Question: I'm trying to use JavaScript to insert HTML ruby characters on my text. The idea is to find the kanji and replace it with the ruby character that is stored on the 'fgana' array. My code goes like this:
'for (var i = 0; i < kanji.length; i++) { phrase = phrase.replace(kanji[i],"<ruby><rb>" + kanji[i] + "</rb><rt>" + fgana[i] + "</rt></ruby>"); }'
It does that just fine when there aren't duplicated characters to be replaced, but when there are the result is different from what I except. For example, if the arrays are like this:
'kanji = ["Mei Zhao ","Shi ","Shi "] fgana = ["maiasa", "toki", "zi"]'
And the phrase is anoShi Mei Zhao 6Shi niokiteita the result becomes:
'''
ano<ruby><rb><ruby><rb>Shi </rb><rt>zi</rt></ruby></rb><rt>toki</rt></ruby><ruby><rb>Mei Zhao </rb><rt>maiasa</rt></ruby> 6 Shi niokiteita.
'''
Instead of the desired:
'''
ano<ruby><rb>Shi </rb><rt>toki</rt></ruby><ruby><rb>Mei Zhao </rb><rt>maiasa</rt></ruby> 6 <ruby><rb>Shi </rb></ruby></rb><rt>zi</rt> niokiteita.
'''
To illustrate it better, look at the rendered example:

Look at how the first Shi receives both values toki and zi while the second receives nothing. The idea is to the first be toki and the second zi (as Japanese has different readings for the same character depending on some factors).
Whats might be the failure on my code?
Thanks in advance
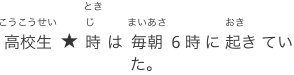
Answer: It fails because the char you are looking for still exists in the replaced version:
'''
...replace(kanji[i],"<ruby><rb>" + kanji[i]...
'''
And this one should work:
'''
var kanji = ["Mei Zhao ", "Shi ", "Shi "],
fgana = ["maiasa", "toki", "zi"],
phrase = "anoShi Mei Zhao 6 Shi niokiteita",
rx = new RegExp("(" + kanji.join("|") + ")", "g");
console.log(phrase.replace(rx, function (m) {
var pos = kanji.indexOf(m),
k = kanji[pos],
f = fgana[pos];
delete kanji[pos];
delete fgana[pos];
return "<ruby><rb>" + k + "</rb><rt>" + f + "</rt></ruby>"
}));
'''
Just copy and paste into console and you get:
'''
ano<ruby><rb>Shi </rb><rt>toki</rt></ruby><ruby><rb>Mei Zhao </rb><rt>maiasa</rt></ruby> 6 <ruby><rb>Shi </rb><rt>zi</rt></ruby>niokiteita
'''
Above line is a bit different from your desired result thou, just not sure if you indeed want this:
'''
...6 <ruby><rb>Shi </rb></ruby></rb><rt>zi</rt>...
^^^^^ here ^ not here?
'''